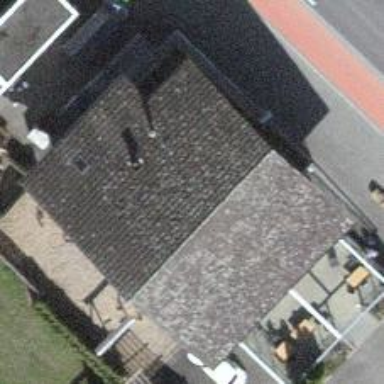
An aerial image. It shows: Restaurant.